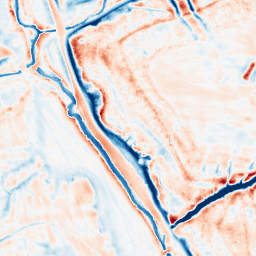
Category: edge_preserving
Decomposition family: bilateral
Decomposition parameters: d: 21
sigma_color: 150
sigma_space: 75
Upsampling method: quartic
Upsampling parameters: scale: 2
Upsampling scale: 2